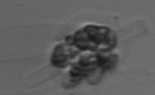
Label: Leptocylindrus_mediterraneus